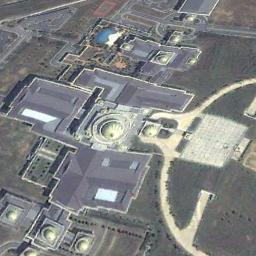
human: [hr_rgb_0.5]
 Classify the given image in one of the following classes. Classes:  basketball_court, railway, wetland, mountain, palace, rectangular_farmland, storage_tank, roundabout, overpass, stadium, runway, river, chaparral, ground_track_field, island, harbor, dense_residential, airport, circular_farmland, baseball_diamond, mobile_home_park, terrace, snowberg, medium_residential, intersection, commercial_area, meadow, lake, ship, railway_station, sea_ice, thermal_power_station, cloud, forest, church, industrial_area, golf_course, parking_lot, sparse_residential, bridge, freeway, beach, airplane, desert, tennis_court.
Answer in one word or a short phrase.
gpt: palace